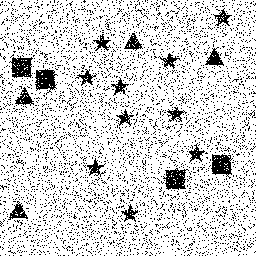
Squares: 4
Triangles: 4
Stars: 10
Total shapes: 18